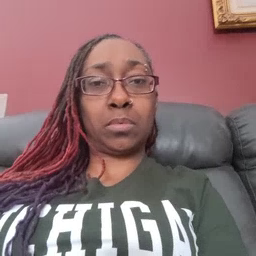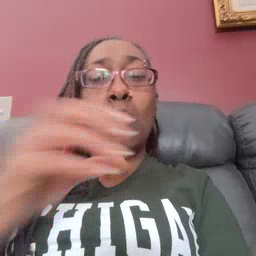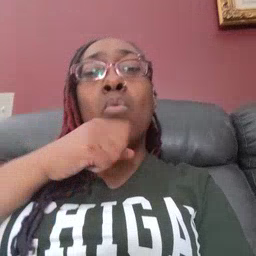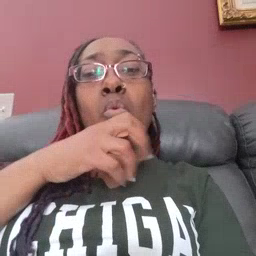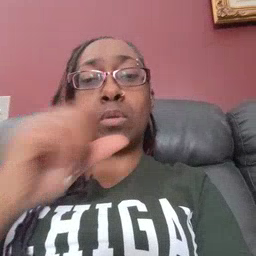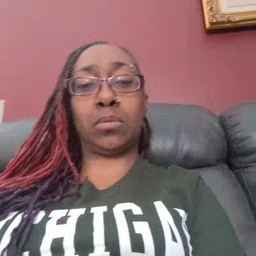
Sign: orange